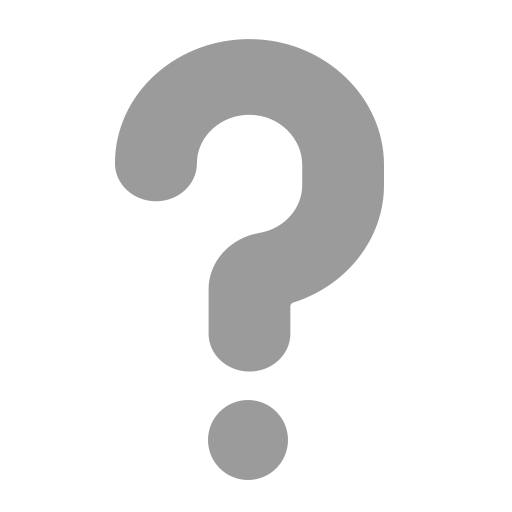
white question mark flat